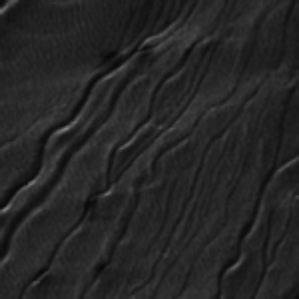
Label: frost